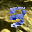
Label: 3